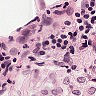
Metastatic tissue present: no